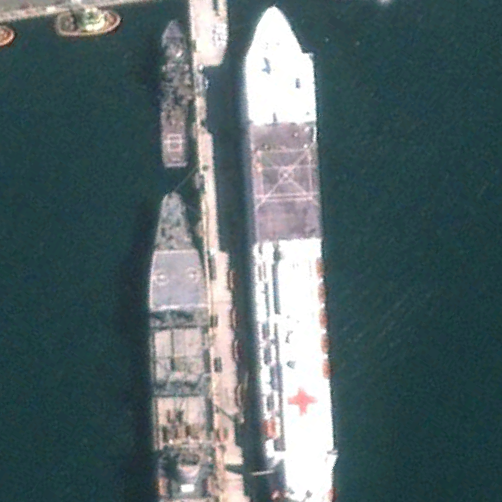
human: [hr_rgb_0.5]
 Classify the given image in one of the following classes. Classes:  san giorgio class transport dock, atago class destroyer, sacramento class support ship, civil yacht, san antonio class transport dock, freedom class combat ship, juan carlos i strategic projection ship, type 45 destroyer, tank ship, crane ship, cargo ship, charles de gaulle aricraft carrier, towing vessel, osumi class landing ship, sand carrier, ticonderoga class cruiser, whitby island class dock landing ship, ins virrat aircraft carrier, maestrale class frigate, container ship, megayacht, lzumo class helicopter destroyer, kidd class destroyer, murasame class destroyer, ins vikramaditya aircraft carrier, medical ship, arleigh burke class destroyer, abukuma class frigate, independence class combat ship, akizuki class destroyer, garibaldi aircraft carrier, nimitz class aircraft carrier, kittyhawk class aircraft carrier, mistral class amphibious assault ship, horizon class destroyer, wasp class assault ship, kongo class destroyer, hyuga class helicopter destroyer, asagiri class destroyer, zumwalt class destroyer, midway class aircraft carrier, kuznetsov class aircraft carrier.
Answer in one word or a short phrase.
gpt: Medical ship